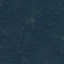
Land use / land cover class: Forest